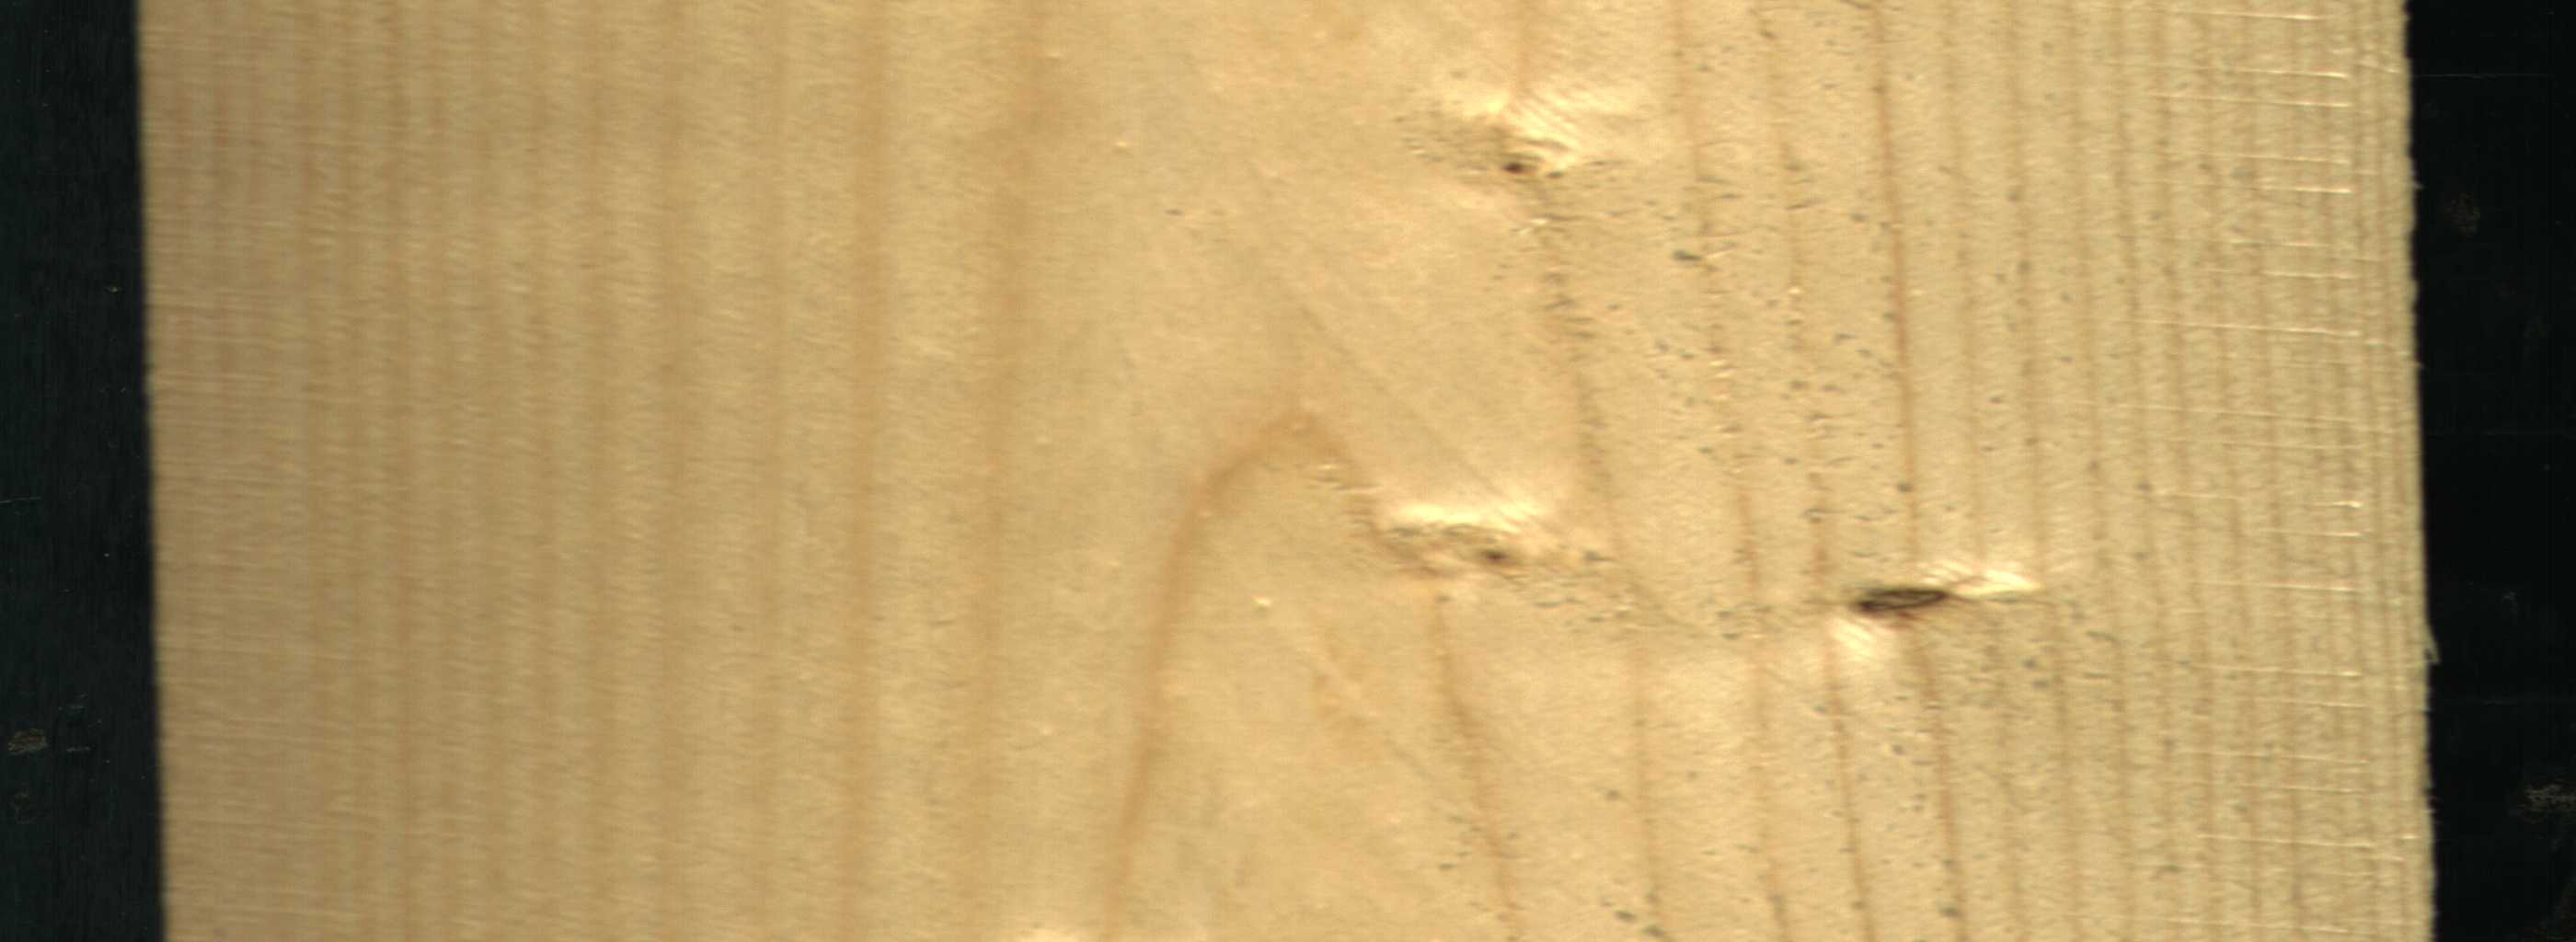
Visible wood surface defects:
Live_Knot
Live_Knot
Live_Knot